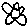
Label: flower